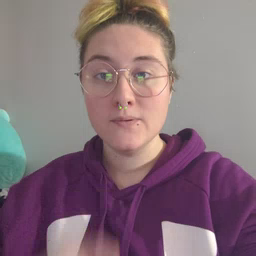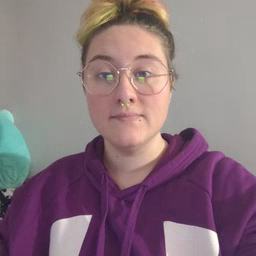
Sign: give